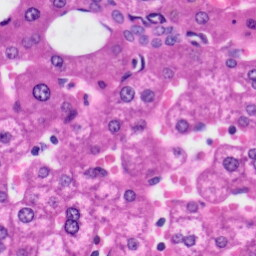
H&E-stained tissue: Liver